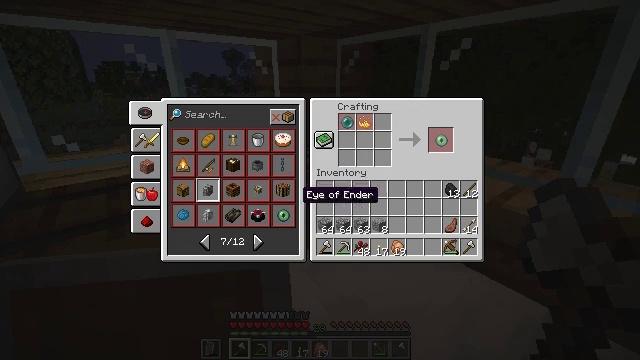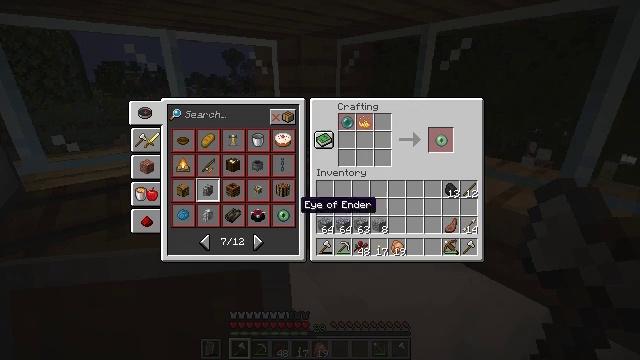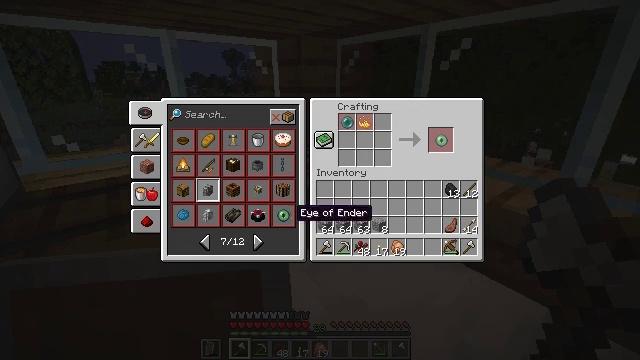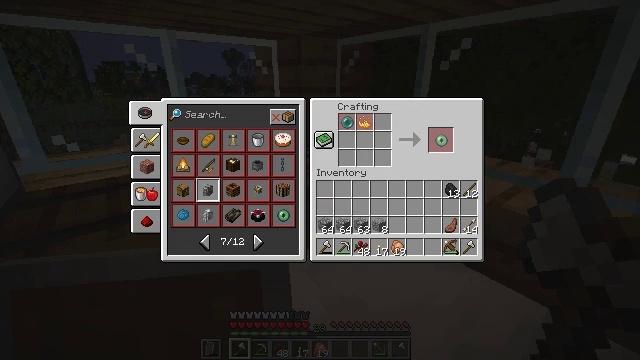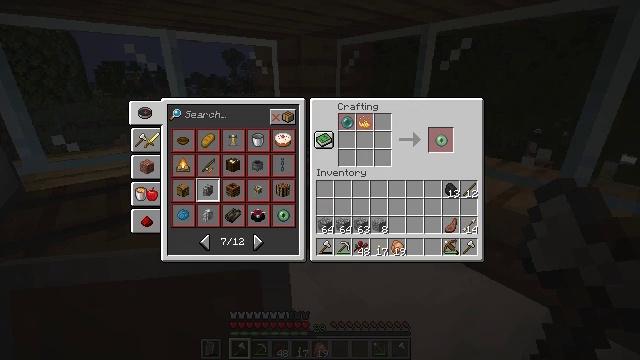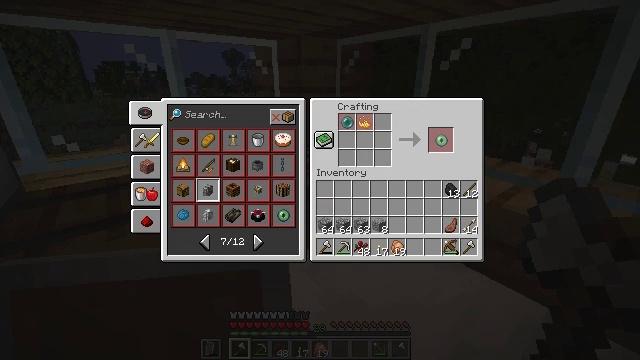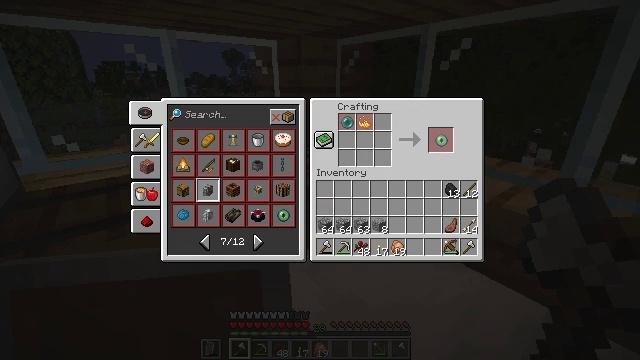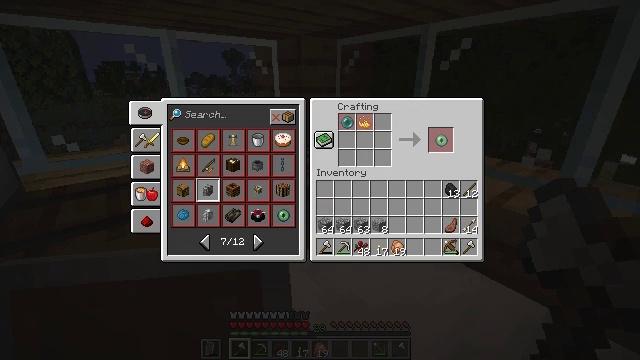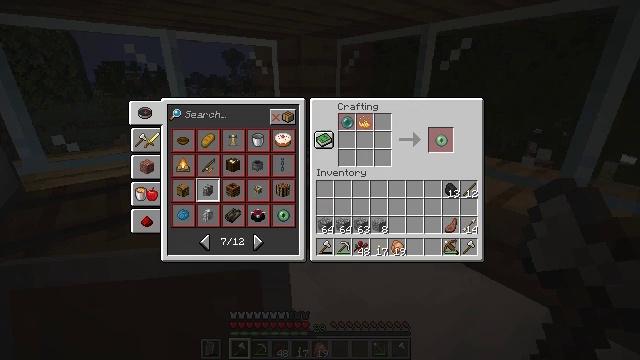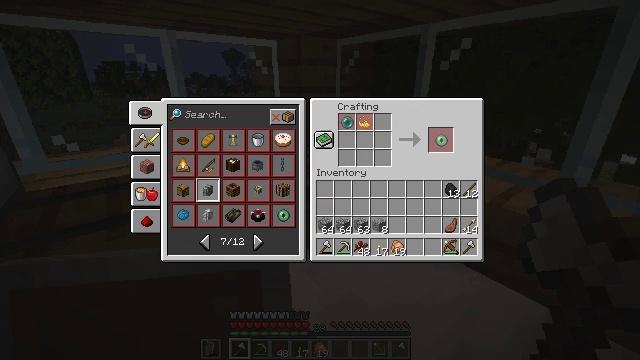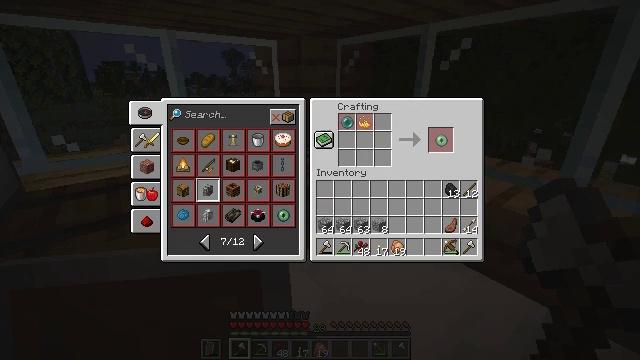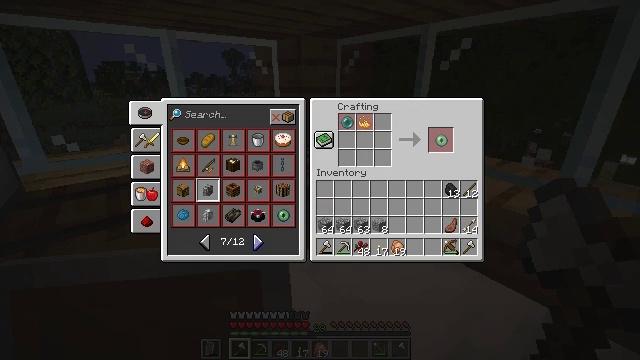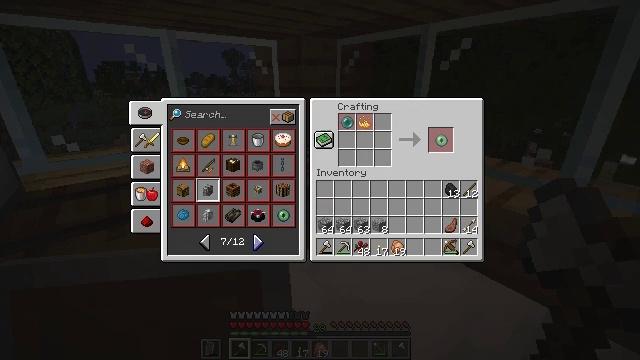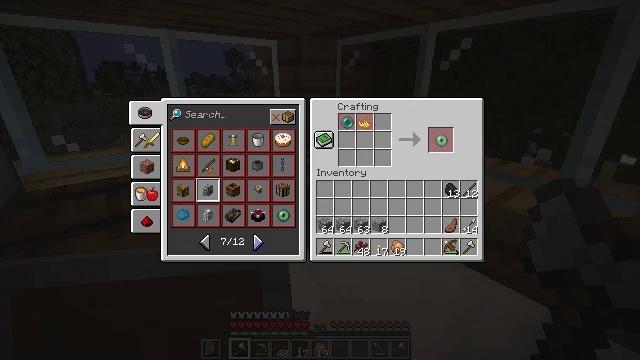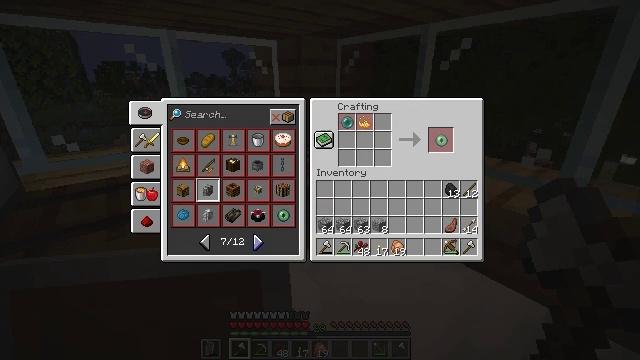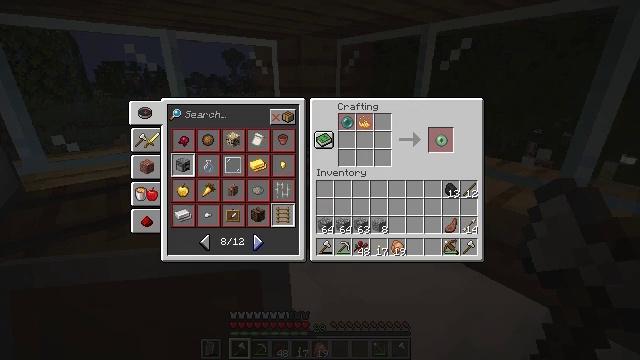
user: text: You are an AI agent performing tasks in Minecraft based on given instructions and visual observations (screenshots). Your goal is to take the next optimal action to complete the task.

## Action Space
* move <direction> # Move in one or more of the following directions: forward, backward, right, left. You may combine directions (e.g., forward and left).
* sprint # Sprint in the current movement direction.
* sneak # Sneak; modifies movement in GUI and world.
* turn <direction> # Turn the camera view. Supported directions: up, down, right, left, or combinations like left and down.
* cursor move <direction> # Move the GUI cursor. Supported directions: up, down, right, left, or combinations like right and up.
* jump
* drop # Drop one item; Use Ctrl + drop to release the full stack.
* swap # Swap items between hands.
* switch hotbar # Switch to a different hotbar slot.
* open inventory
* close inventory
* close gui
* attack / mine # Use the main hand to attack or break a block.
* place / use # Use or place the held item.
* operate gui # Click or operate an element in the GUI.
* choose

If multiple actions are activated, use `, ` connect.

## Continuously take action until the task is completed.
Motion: motion action
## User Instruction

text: Combine the necessary materials to craft an ender eye.
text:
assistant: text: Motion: cursor move down
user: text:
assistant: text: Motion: cursor move down
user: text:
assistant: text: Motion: cursor move down
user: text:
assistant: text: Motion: cursor move left
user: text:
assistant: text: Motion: cursor move left
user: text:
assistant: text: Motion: no_op
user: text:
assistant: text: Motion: no_op
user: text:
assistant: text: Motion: no_op
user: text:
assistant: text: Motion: no_op
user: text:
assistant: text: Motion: no_op
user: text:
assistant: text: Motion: no_op
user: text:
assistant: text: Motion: no_op
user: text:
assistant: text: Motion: no_op
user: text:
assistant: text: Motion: no_op
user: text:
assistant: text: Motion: operate gui
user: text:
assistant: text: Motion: operate gui
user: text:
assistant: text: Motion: operate gui
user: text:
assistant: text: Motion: operate gui
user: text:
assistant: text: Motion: no_op
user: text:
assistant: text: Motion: no_op
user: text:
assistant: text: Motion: no_op
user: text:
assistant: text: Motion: no_op
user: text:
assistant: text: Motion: no_op
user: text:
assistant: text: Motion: no_op
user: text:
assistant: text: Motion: no_op
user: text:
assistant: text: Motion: no_op
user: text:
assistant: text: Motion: no_op
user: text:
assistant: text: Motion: no_op
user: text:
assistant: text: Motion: no_op
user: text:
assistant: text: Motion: operate gui